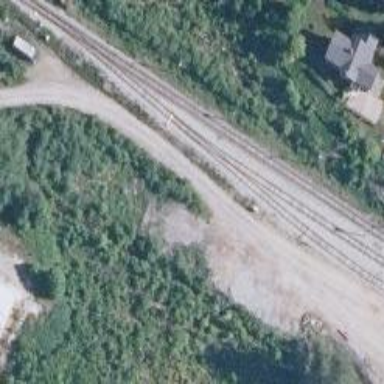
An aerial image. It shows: Railway siding for service.